Question: I use in my Rails 3.2.19 app, so the user can select his location.
In the general administrator's page, the map loads without any problem and I (the admin) can select or fix the location of the user.
But on the user's edit page, with exactly the same code as the page of the administrator, I have a broken map like this:
[
No matter if I drag the map, the visible part, is only a small piece of the given area.
It is crazy as I have exactly the same code in both cases.
Do you have any idea for this?
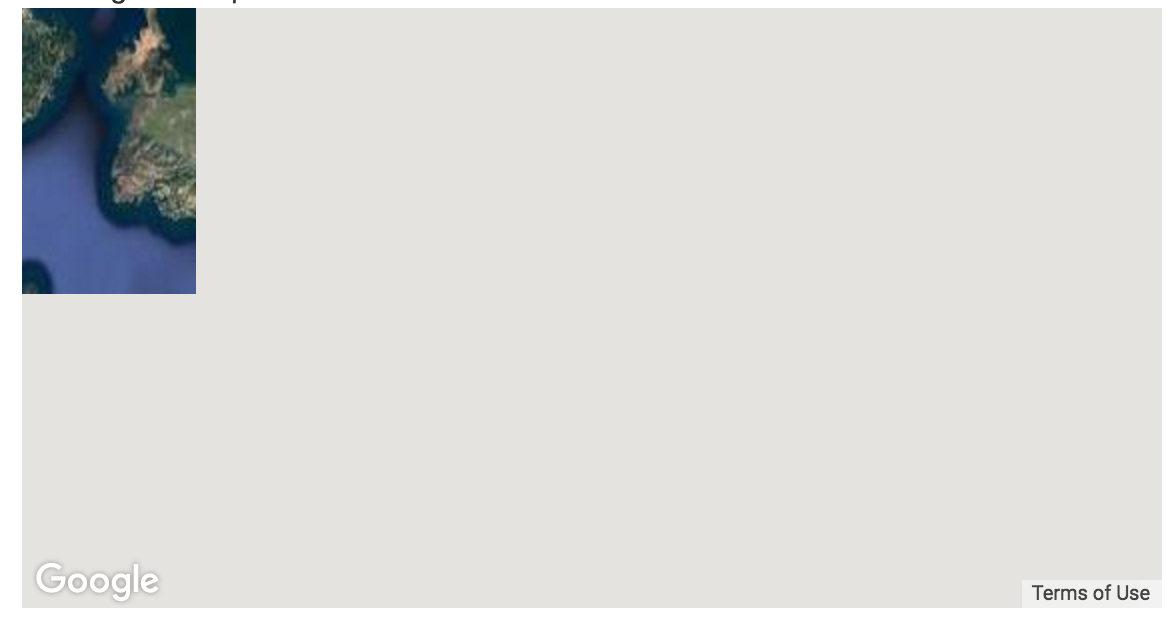
Answer: The owner of gmaps4rails gave me the hint for my issue.
The map div must be visible whenever the js code to create the map is executed.
In my case, the map div was hidden, because it was not on the main tab.
Thank you for your help Benjamin!